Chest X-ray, AP view. Patient: 29 years old, sex M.
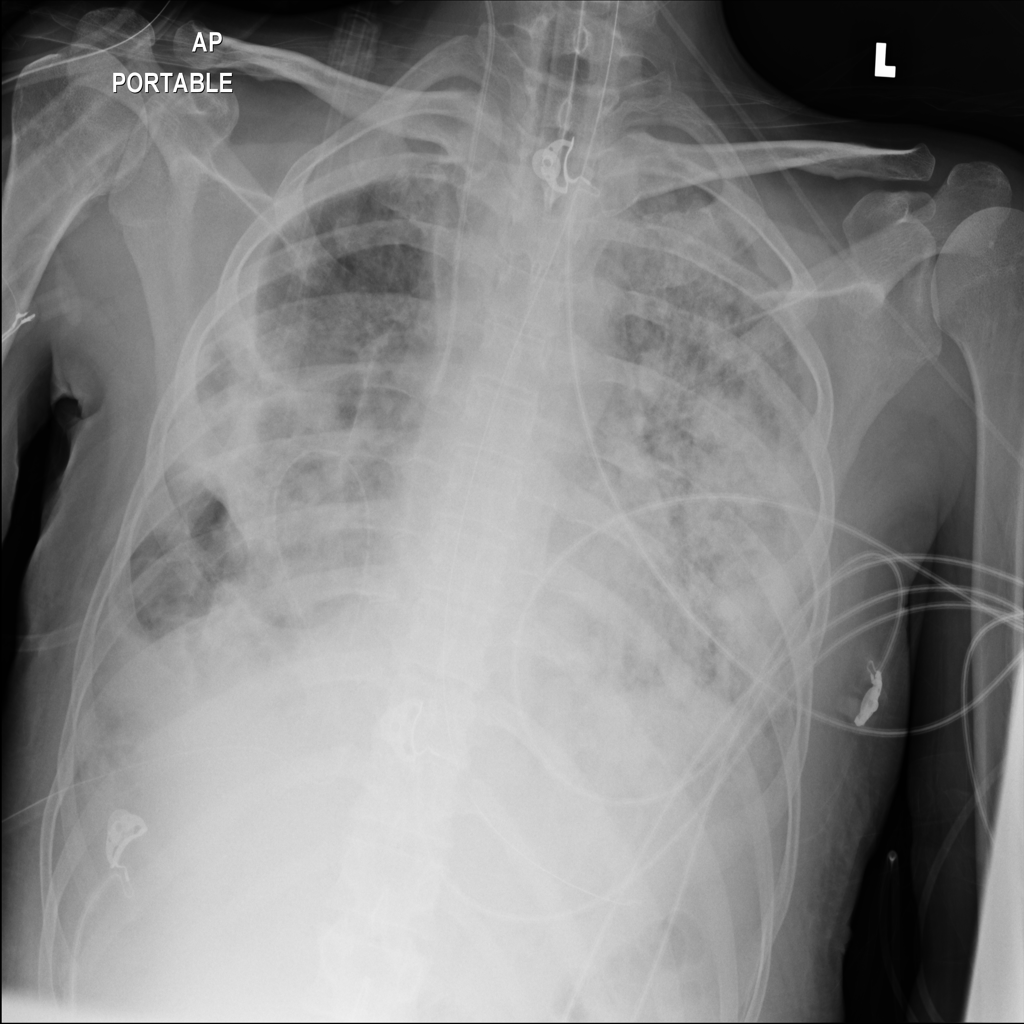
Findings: Consolidation